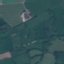
Label: Pasture